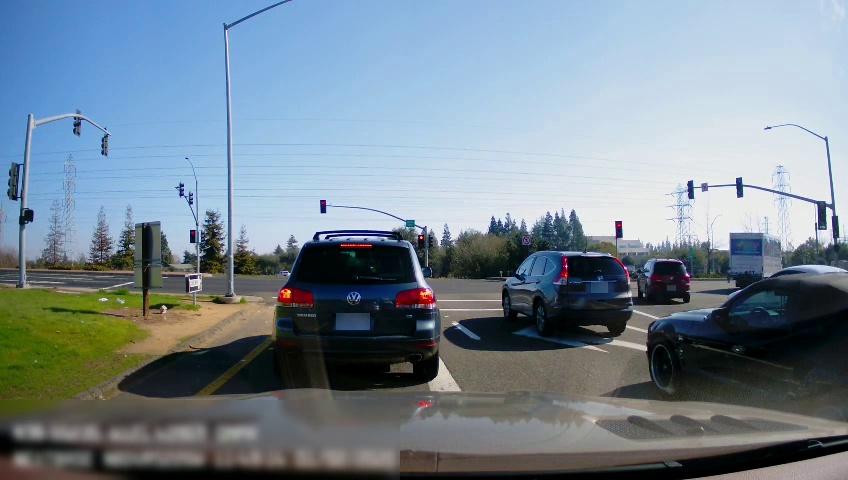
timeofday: Day
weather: Sunny
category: Drivable Space
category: Vehicles | Car
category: Vehicles | SUV
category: Vehicles | Truck
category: Vehicles | Car
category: Vehicles | SUV
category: Vehicles | SUV
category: Lanes | Current Lane
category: Lanes | Current Lane
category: Lanes | Alternate Lane
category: Lanes | Alternate Lane
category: Traffic | Lights
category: Traffic | Lights
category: Traffic | Lights
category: Traffic | Lights
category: Traffic | Lights
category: Traffic | Lights
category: Traffic | Lights
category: Traffic | Lights
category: Traffic | Lights
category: Traffic | Lights
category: Traffic | Signs
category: Traffic | Lights
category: Traffic | Lights
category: Traffic | Lights
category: Traffic | Lights